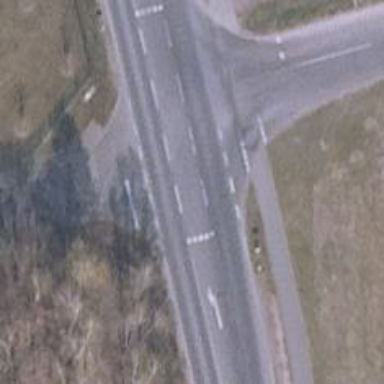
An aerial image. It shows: Unclassified road with track cycleway on the left side.